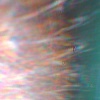
Label: sunburn